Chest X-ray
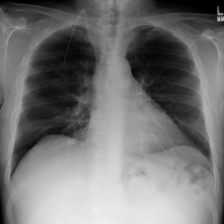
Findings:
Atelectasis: negative
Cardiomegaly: negative
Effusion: negative
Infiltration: positive
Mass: negative
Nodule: positive
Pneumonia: negative
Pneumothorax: negative
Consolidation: negative
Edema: negative
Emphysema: negative
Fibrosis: negative
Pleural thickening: negative
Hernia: negative